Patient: sex M, age 61
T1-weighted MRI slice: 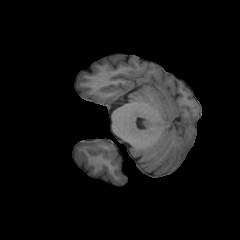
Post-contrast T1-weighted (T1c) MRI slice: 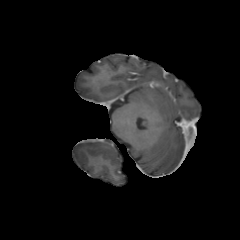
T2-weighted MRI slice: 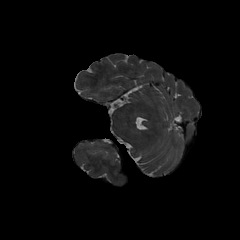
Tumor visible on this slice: no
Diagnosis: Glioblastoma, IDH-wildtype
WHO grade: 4